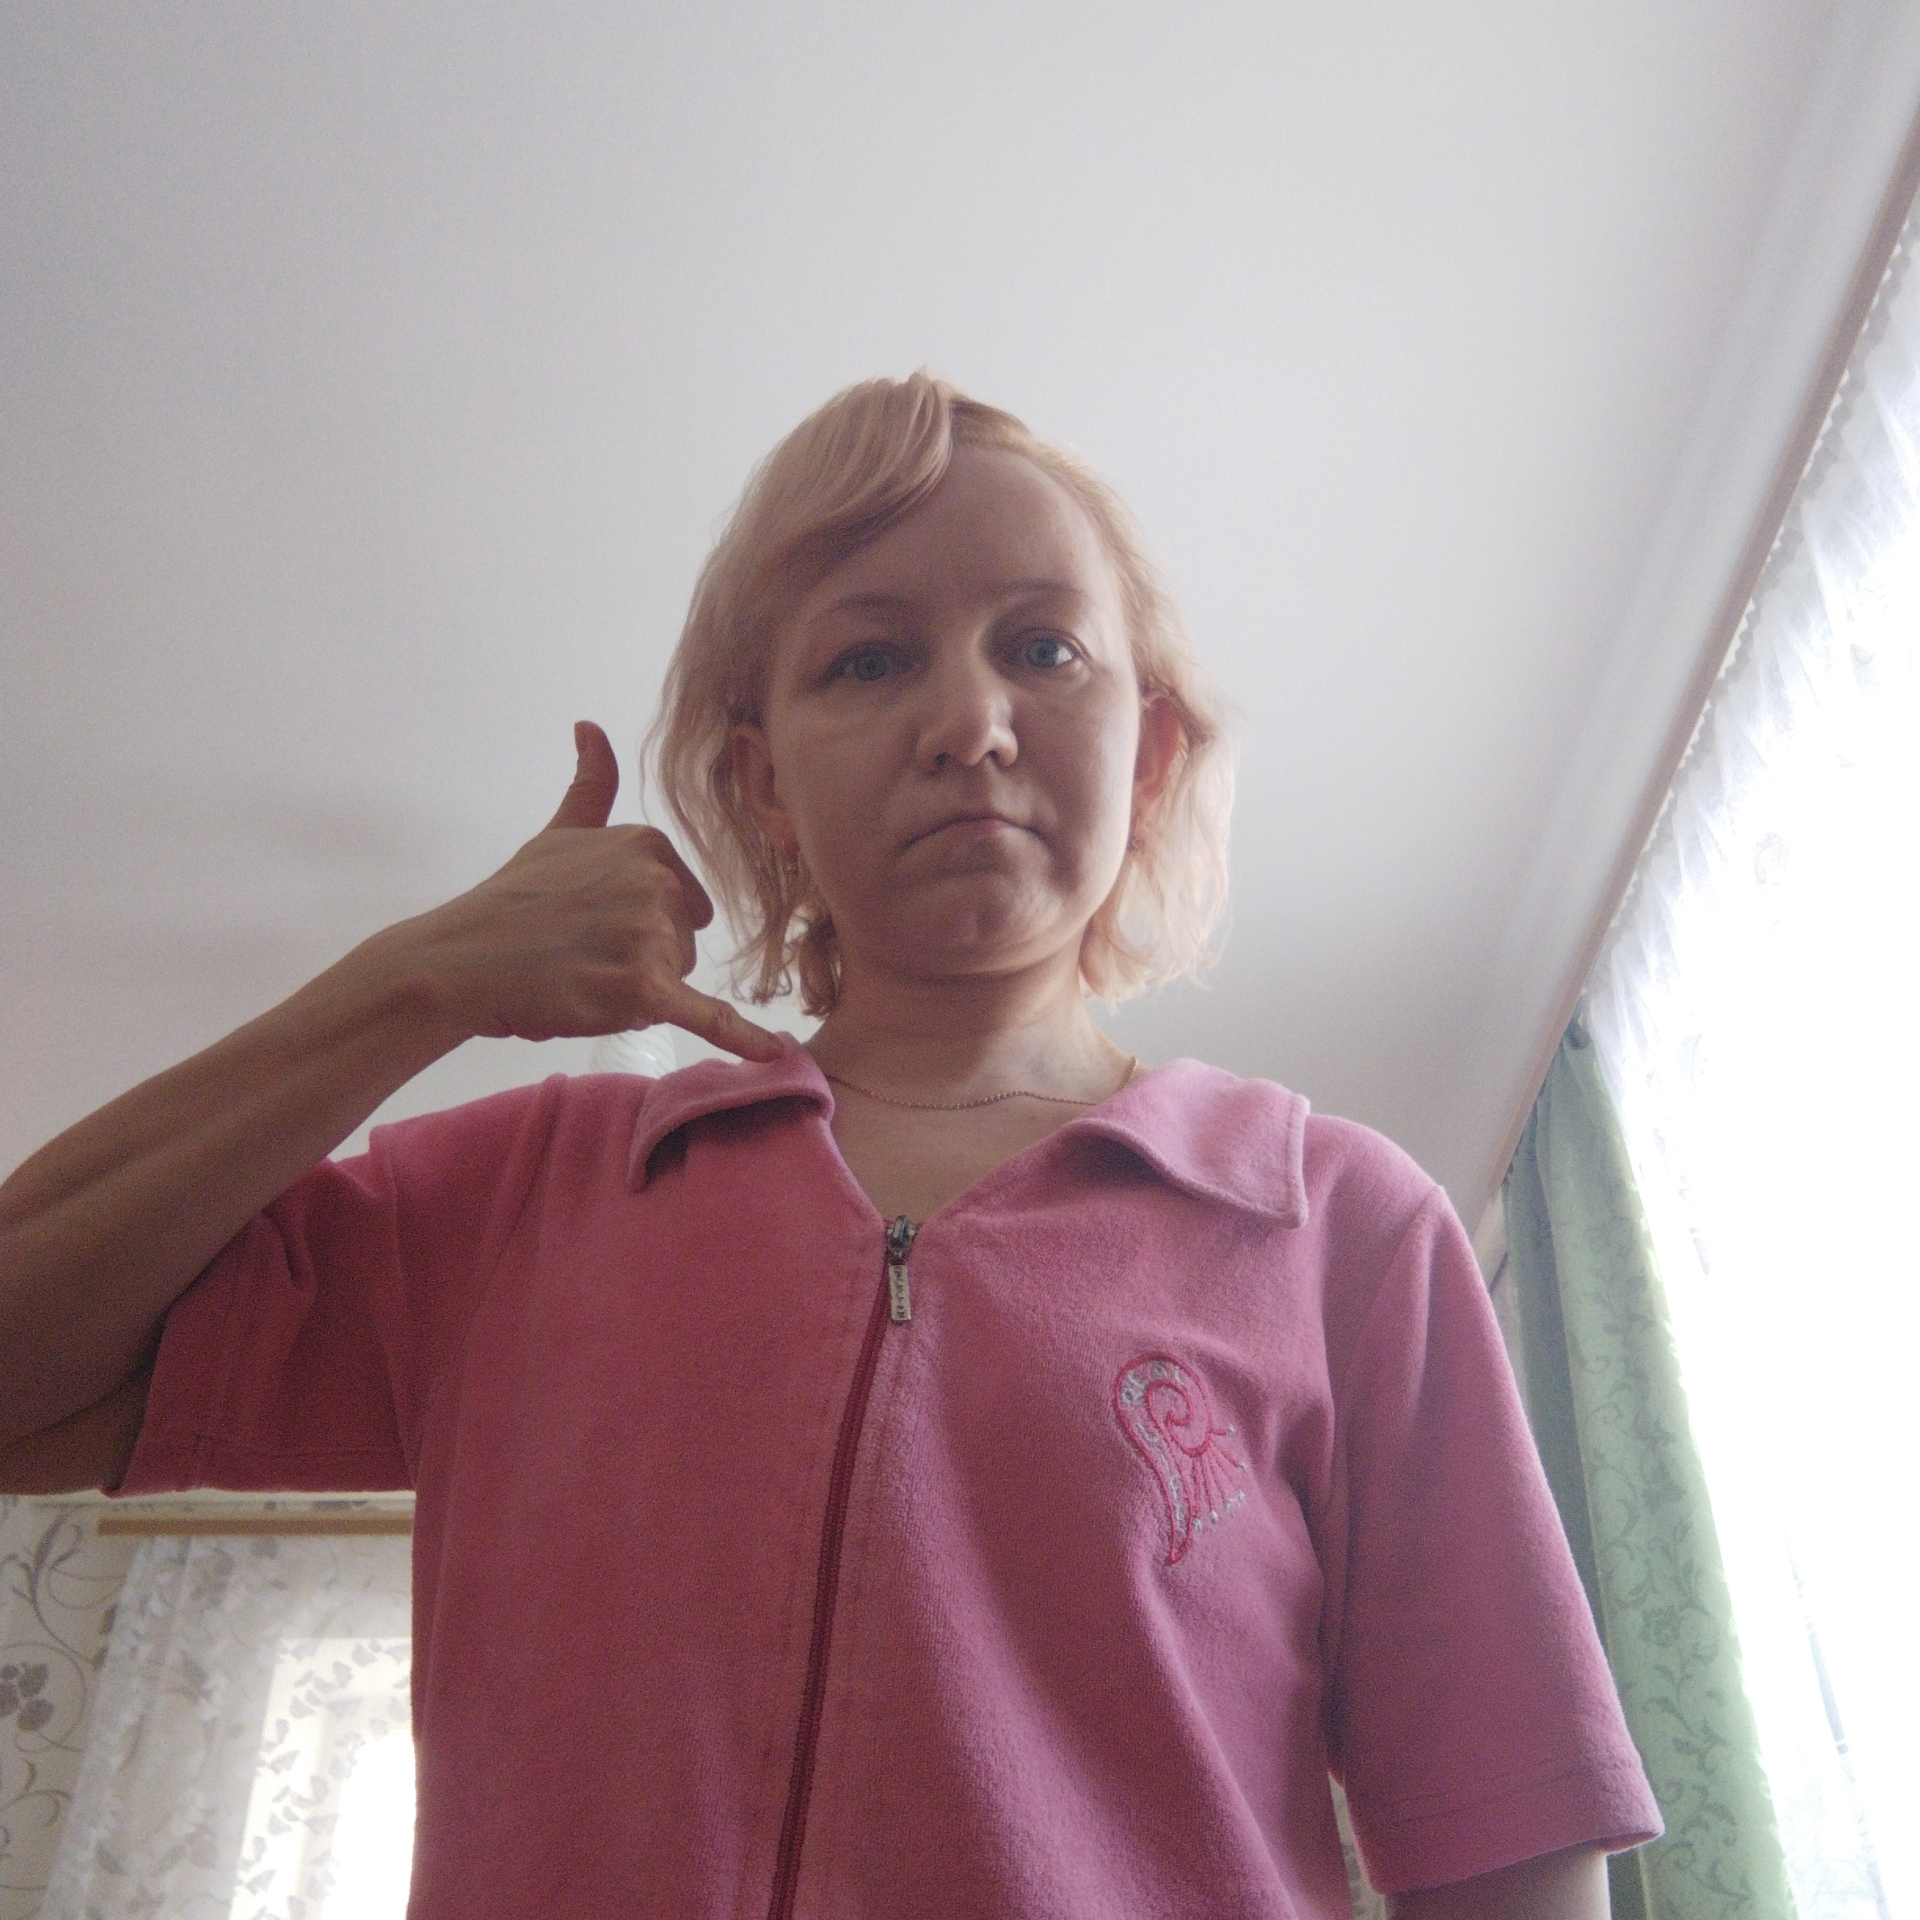
Label: clear